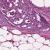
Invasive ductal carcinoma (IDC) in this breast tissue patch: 0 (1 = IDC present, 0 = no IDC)